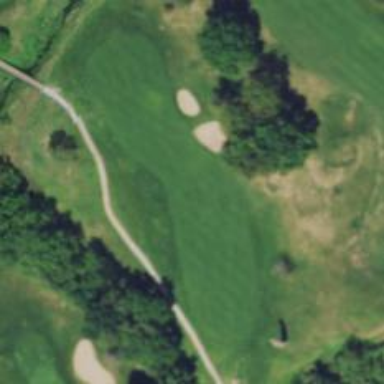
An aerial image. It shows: View of golf hole.